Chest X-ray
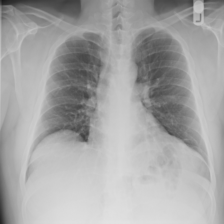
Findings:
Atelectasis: negative
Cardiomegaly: negative
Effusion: negative
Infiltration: negative
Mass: negative
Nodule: negative
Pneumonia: negative
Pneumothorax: negative
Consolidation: negative
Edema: negative
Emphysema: negative
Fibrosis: negative
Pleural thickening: negative
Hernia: negative